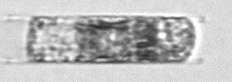
Label: Hemiaulus